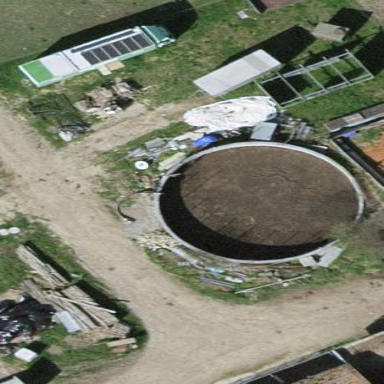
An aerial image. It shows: Storage tank which is man-made and housed in building.